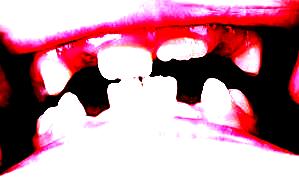
Condition: hypodontia